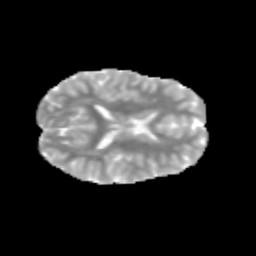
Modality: MD
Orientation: axial
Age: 10
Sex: female
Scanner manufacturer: siemens
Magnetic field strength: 3 T
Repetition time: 3.8 s
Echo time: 0.07 s